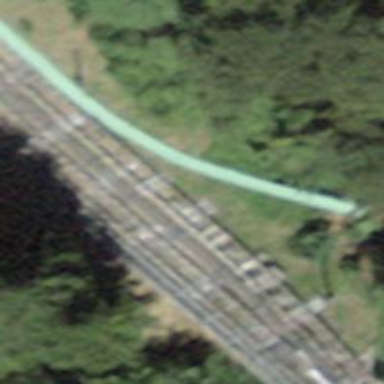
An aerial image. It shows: Funicular railway.